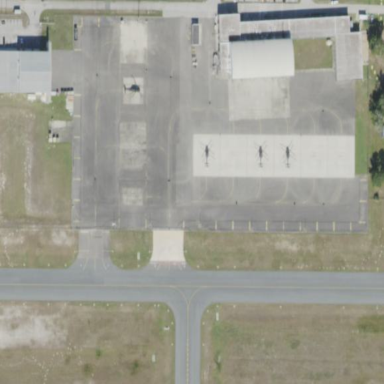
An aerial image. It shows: Apron at the airport.